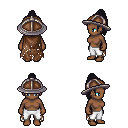
a pixel art fantasy rpg character, female body template, human, dark skin, brown tattered cape, white pants, raven long topknot hairstyle, chain helm, four views (front, back, left, right), 2x2 character sprite sheet, small pixel art, hard edges, no anti-aliasing